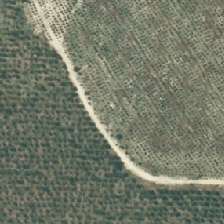
Land cover: harvested_forest